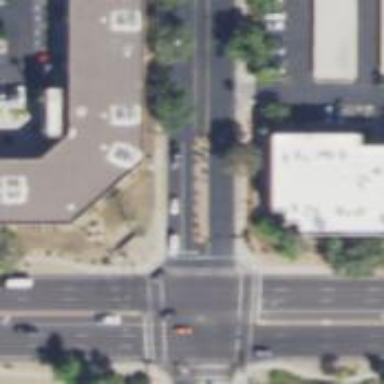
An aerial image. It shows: Solid stop line on the road marking.